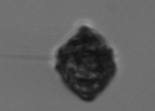
Label: Kryptoperidinium_triquetrum